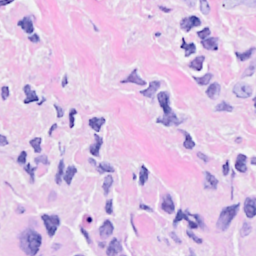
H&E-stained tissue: Breast